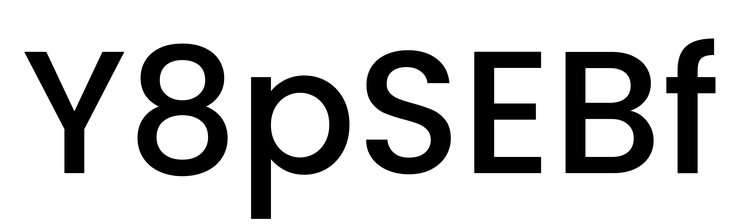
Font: Poppins-Medium